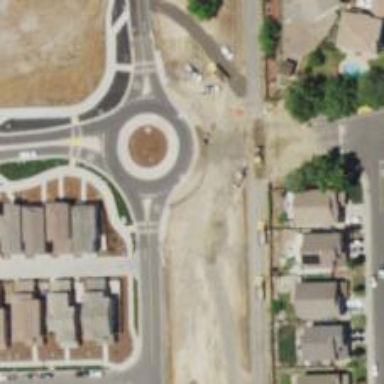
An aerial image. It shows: Residential road with roundabout.